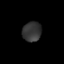
Tissue: lung
Cell type: Epithelial cells
Senescence score: 0.1611
Nuclear area (px): 365
Mean DAPI intensity: 53.036